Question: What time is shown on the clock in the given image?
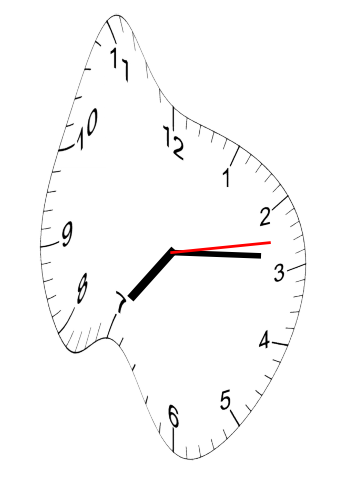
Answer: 07:14:13